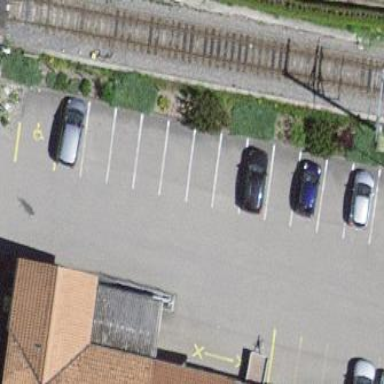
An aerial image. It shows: Parking area with surface.